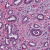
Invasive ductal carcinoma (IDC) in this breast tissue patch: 1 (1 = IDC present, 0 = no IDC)